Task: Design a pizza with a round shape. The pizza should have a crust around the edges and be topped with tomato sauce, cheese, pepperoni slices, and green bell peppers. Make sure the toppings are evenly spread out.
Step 257:
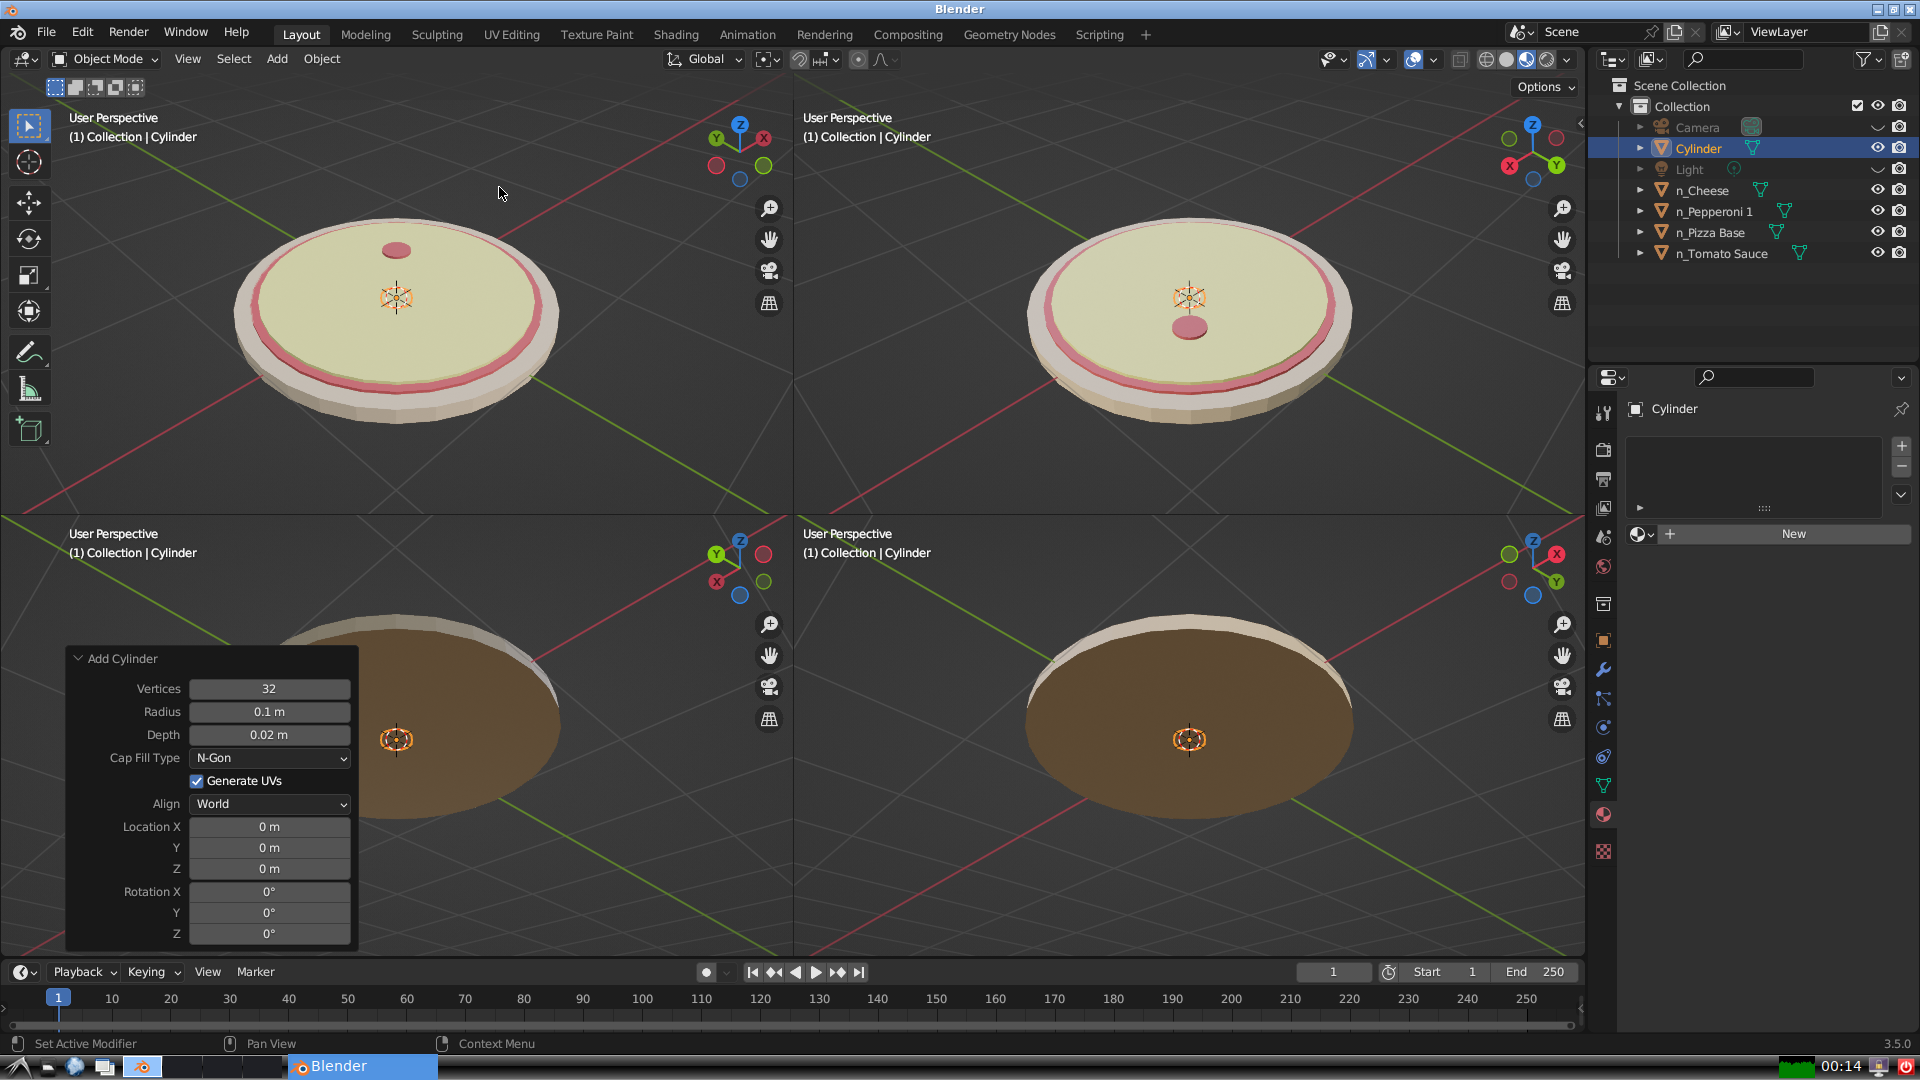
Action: {"mouse_move": [270, 708]}